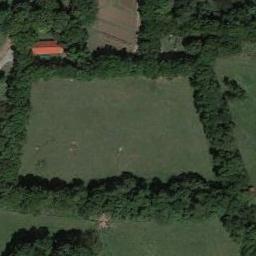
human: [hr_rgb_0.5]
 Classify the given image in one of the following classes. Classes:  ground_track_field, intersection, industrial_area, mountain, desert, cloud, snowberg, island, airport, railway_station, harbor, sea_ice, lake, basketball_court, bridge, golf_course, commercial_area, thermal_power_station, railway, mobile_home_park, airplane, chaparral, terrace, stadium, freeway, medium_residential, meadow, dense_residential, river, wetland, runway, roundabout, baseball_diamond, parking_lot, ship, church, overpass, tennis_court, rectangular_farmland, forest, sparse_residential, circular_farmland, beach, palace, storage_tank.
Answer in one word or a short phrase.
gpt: meadow